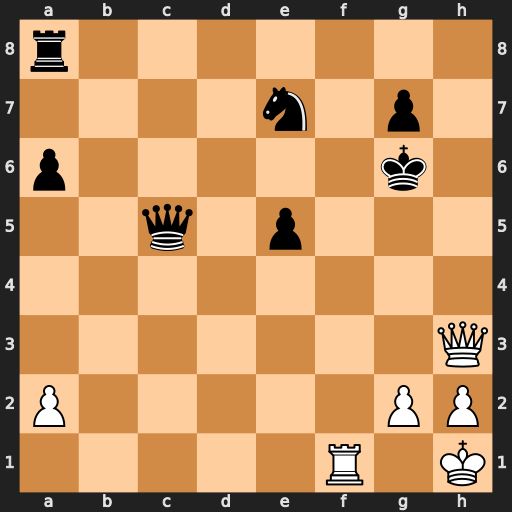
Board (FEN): r7/4n1p1/p5k1/2q1p3/8/7Q/P5PP/5R1K
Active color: w
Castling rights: -
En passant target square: -
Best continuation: Qg4+ Kh7 Qe4+ Ng6 Qxa8